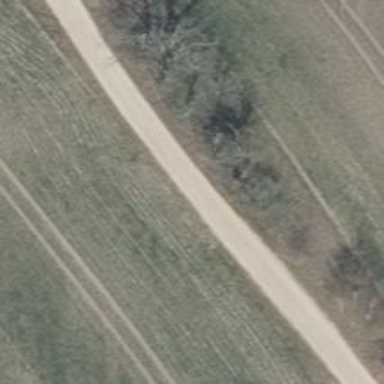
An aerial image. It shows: Unclassified road with compacted surface.